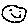
Label: smiley face